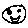
Label: smiley face